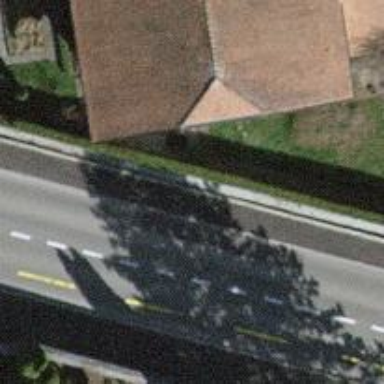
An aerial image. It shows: Sidewalk with public transport platform.